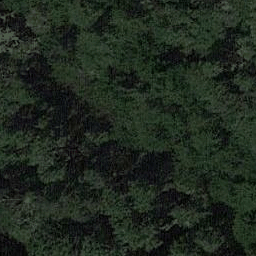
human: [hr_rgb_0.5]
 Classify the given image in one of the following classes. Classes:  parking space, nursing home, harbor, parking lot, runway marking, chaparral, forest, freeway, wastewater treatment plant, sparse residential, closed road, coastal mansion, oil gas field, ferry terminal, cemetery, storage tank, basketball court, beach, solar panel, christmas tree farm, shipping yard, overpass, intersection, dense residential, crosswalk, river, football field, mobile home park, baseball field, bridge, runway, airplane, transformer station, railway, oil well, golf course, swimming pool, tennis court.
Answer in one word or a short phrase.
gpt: forest